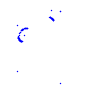
Particle: pion